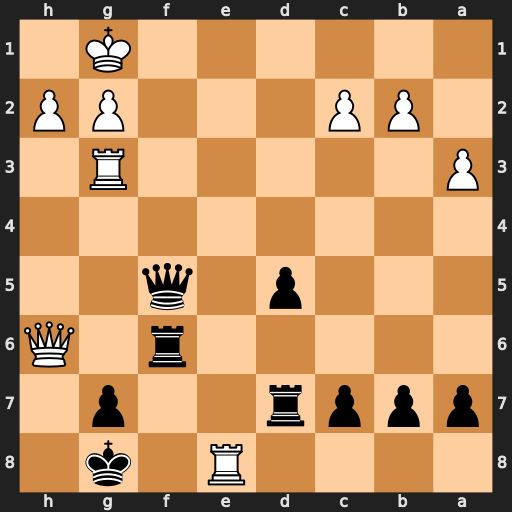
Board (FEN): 4R1k1/pppr2p1/5r1Q/3p1q2/8/P5R1/1PP3PP/6K1
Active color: b
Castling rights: -
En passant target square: -
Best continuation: Kf7 Qxg7+ Kxe8 Re3+ Kd8